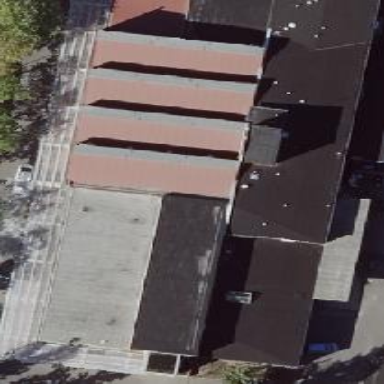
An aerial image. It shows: Commercial building.